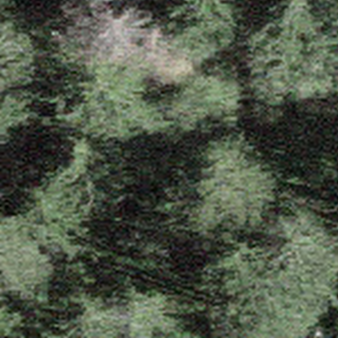
Label: other